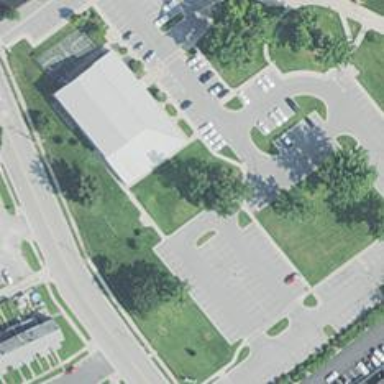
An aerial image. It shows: Police building.